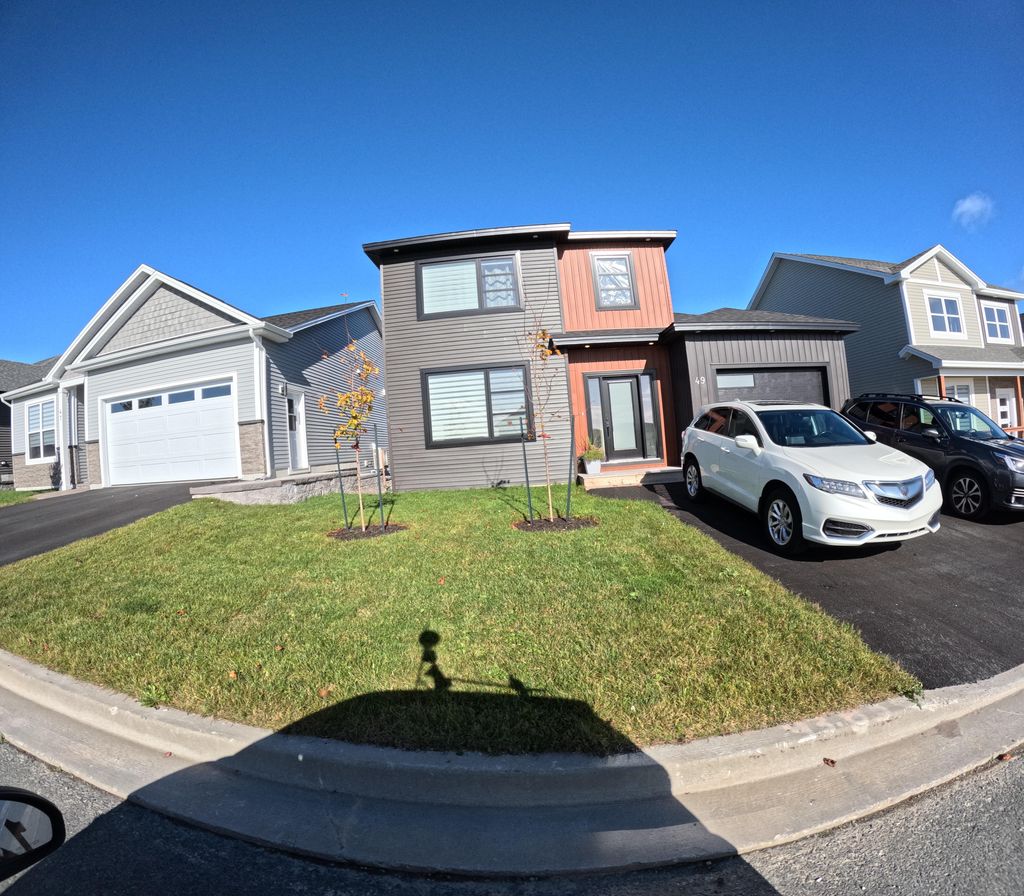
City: st_johns